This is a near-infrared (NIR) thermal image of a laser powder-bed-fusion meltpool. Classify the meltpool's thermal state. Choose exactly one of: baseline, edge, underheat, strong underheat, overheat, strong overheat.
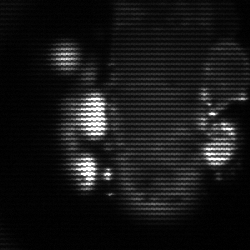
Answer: strong underheat